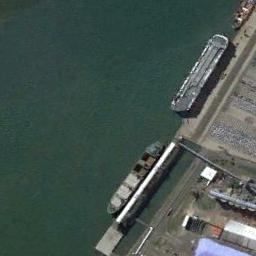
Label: ship